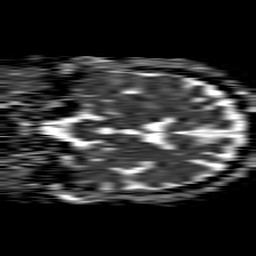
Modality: ADC
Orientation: coronal
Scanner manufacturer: philips
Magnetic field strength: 1.5 T
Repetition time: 4.6 s
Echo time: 0.08517 s